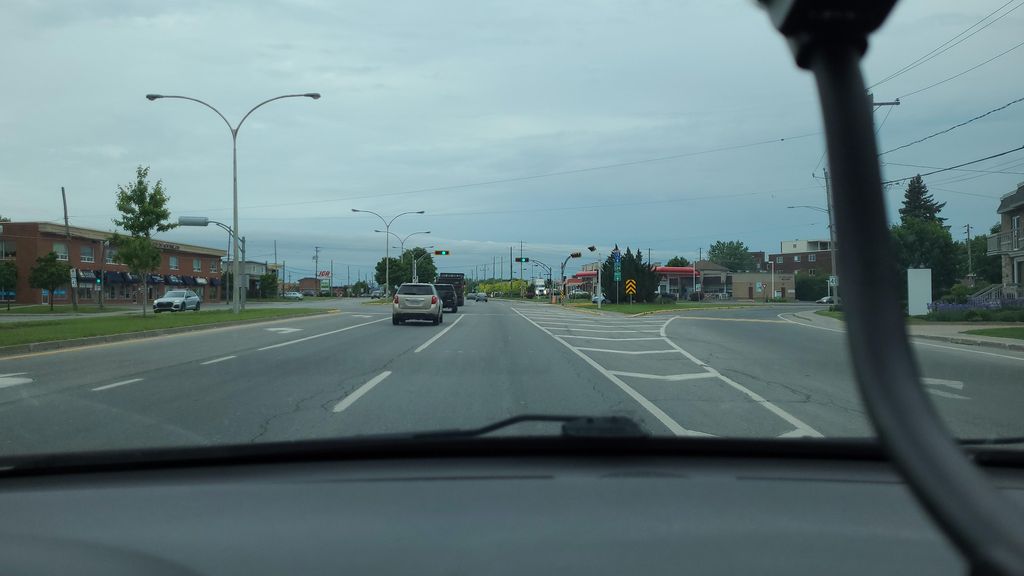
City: montreal